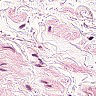
Metastatic tissue present: no